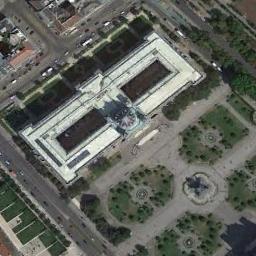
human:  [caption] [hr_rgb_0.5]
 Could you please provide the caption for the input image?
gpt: This is a church  It is made of brown and yellow bricks .

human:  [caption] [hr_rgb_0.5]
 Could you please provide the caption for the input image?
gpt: A cathedral with a white roof, A gray dome on the main house in the middle of the church, Several buildings and roads and trees and lawns around the church .

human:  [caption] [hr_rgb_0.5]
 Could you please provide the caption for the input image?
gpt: The ring church with a circular pointed tower and a square is in front of the church .

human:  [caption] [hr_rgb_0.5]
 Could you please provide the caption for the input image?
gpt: There is a white church on the open place next to a road with some cars .

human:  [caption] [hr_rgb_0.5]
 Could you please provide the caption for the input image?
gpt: A church with a white roof surrounded by green plants and beside a square .